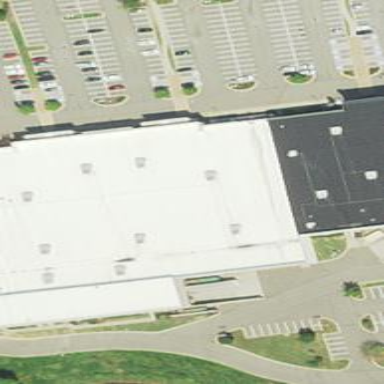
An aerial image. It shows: Department store building.